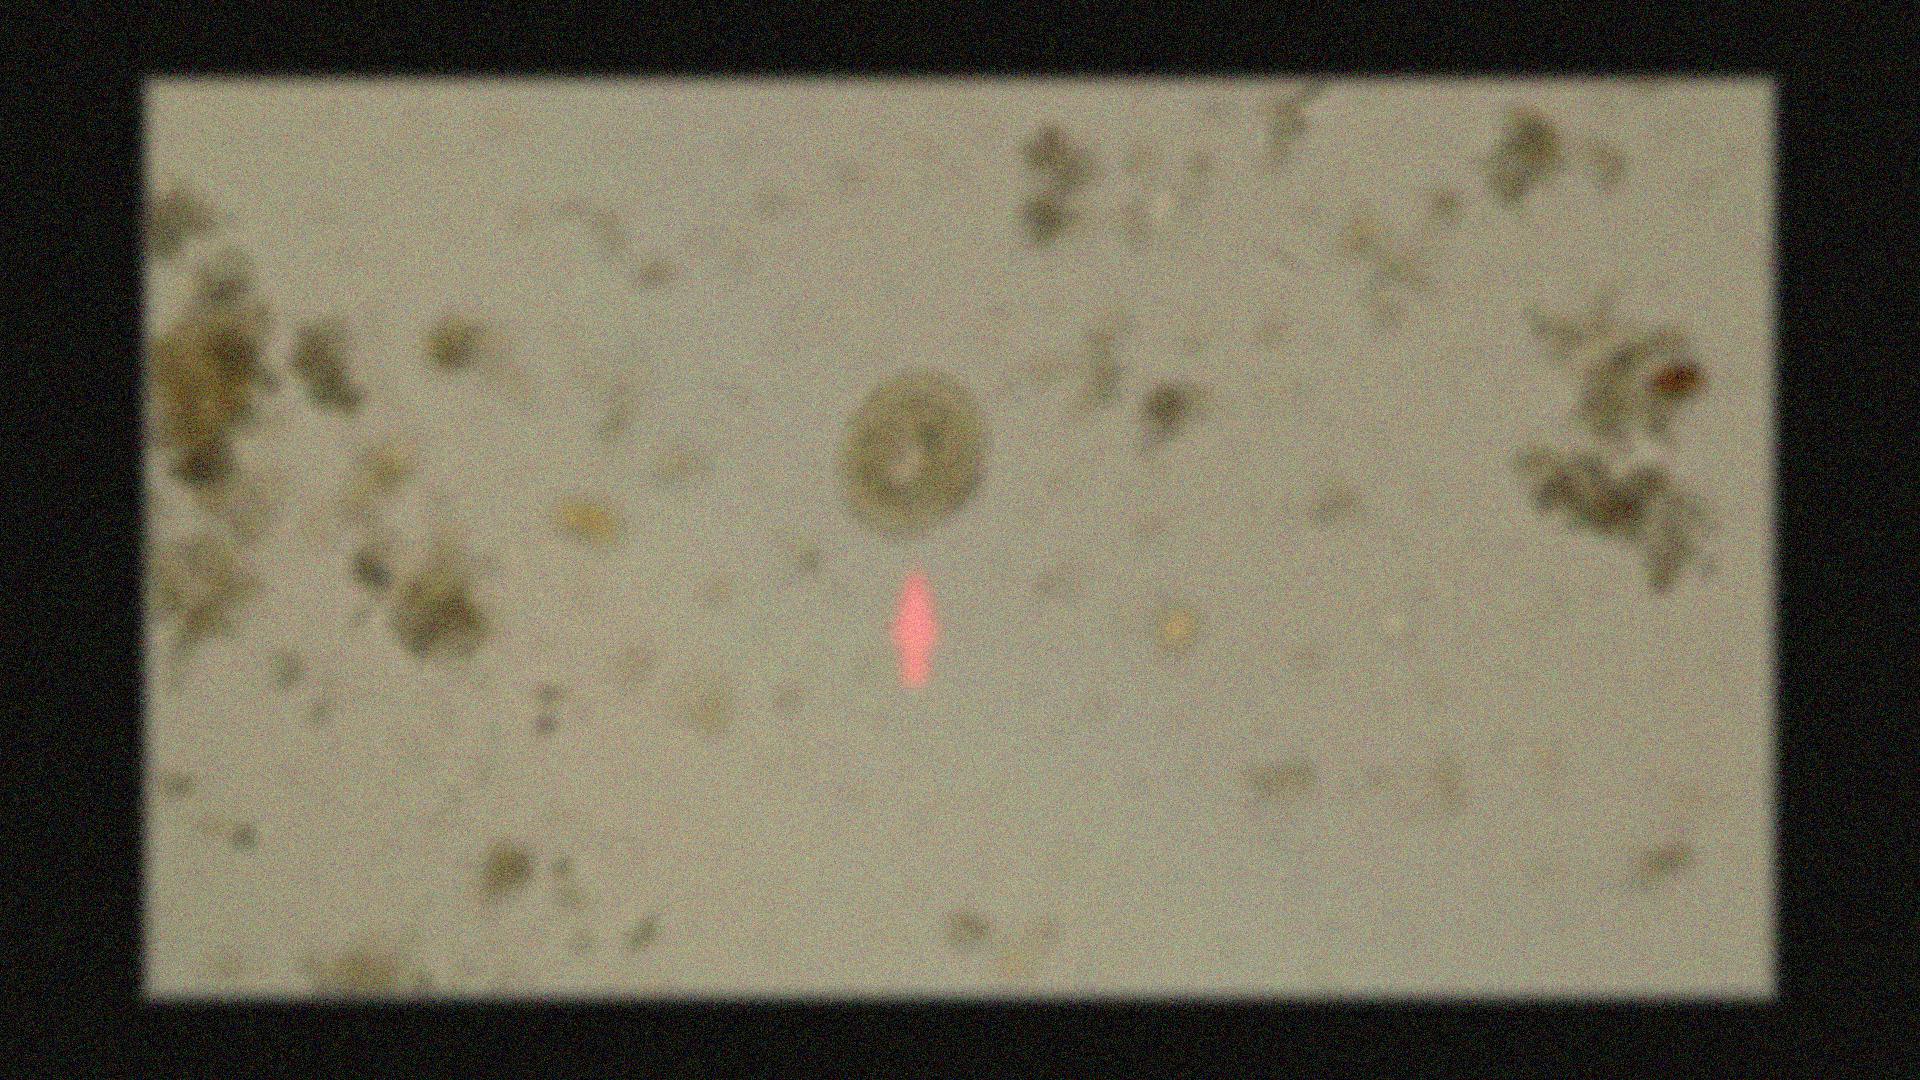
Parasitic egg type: Ascaris lumbricoides